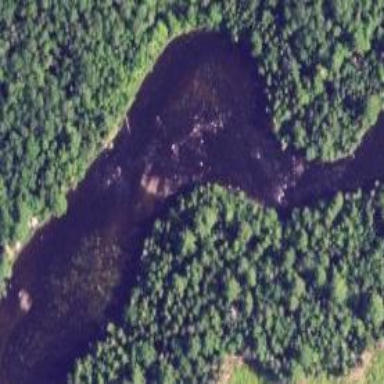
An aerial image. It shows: Scene featuring rapids in waterway.